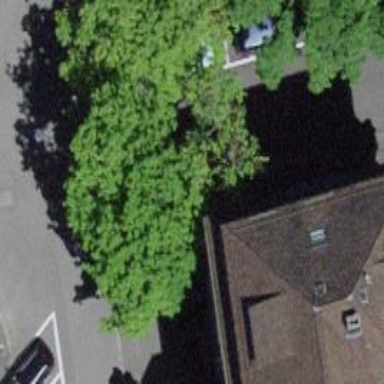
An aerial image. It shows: Avenue of broadleaved trees.